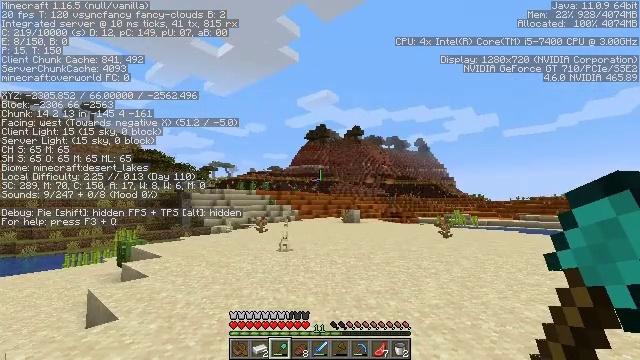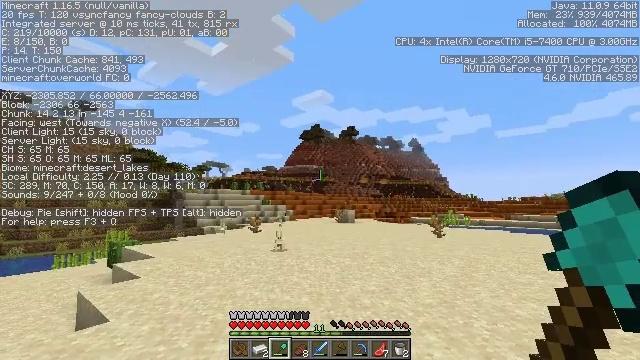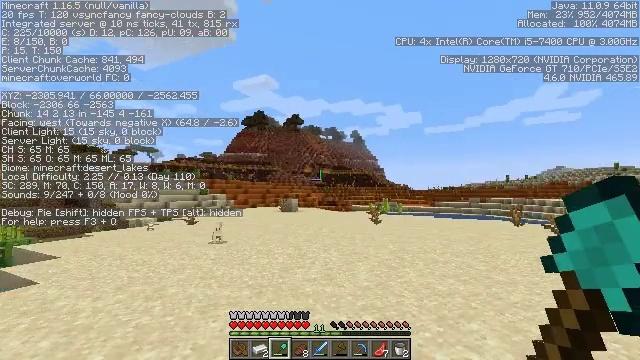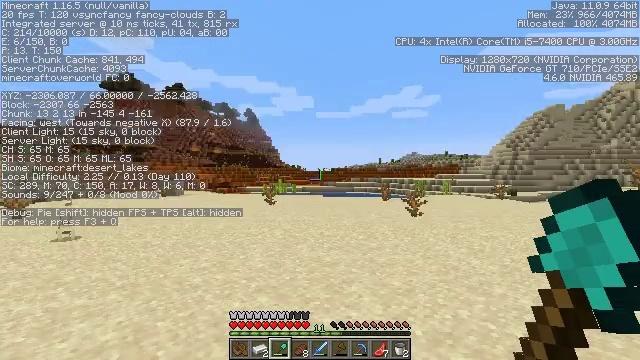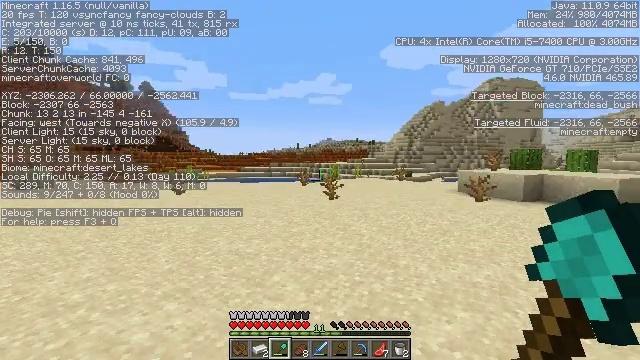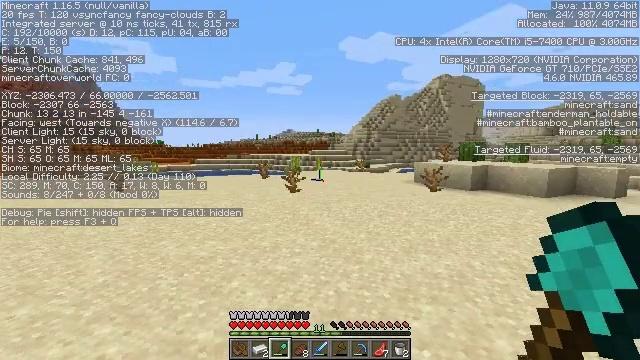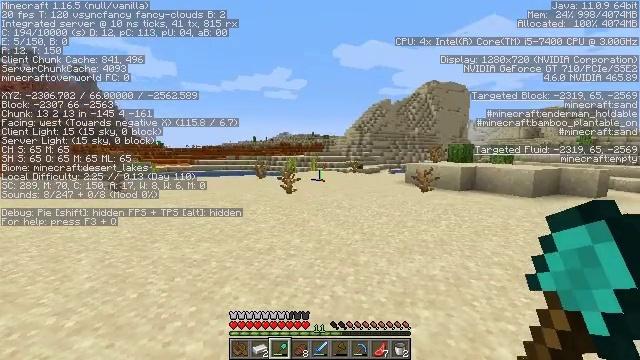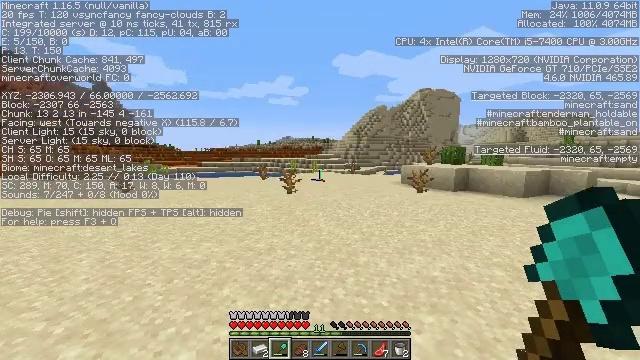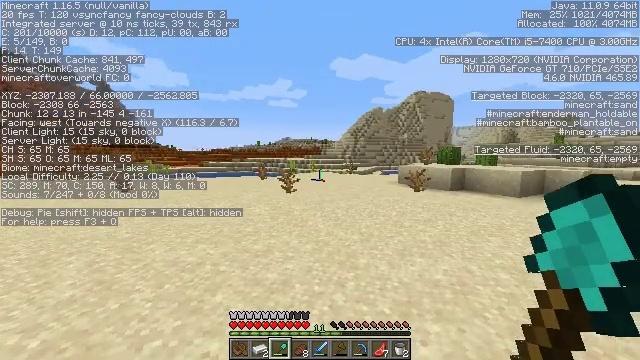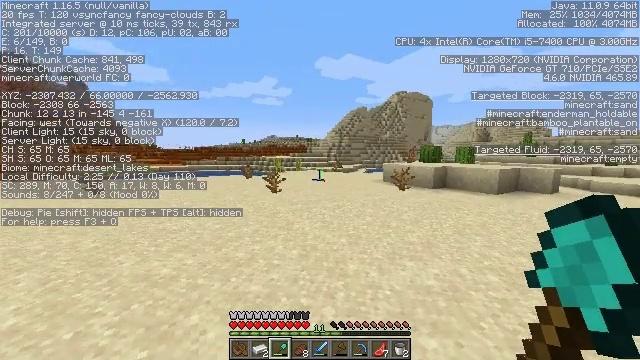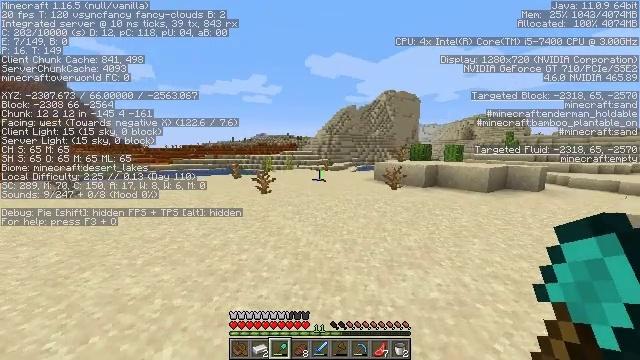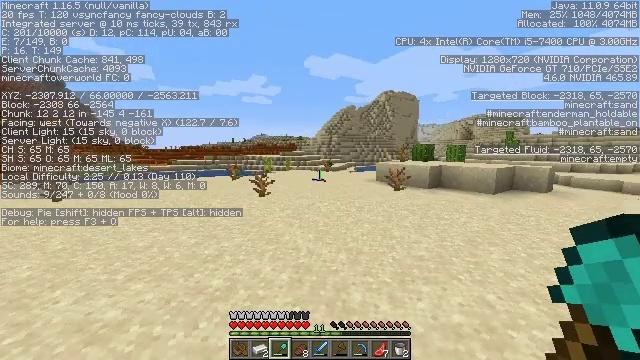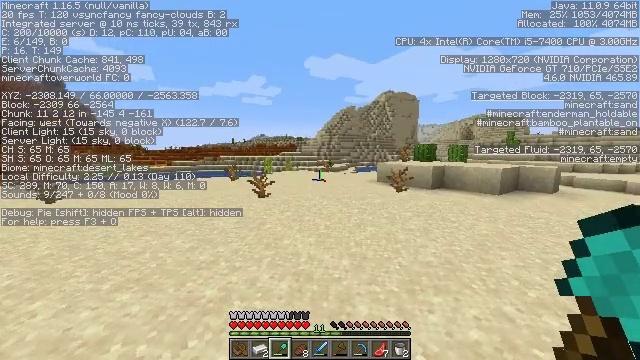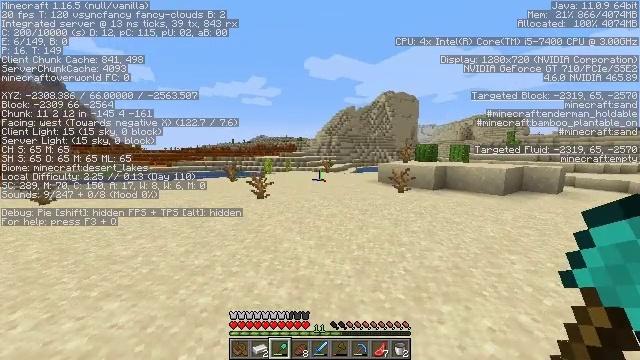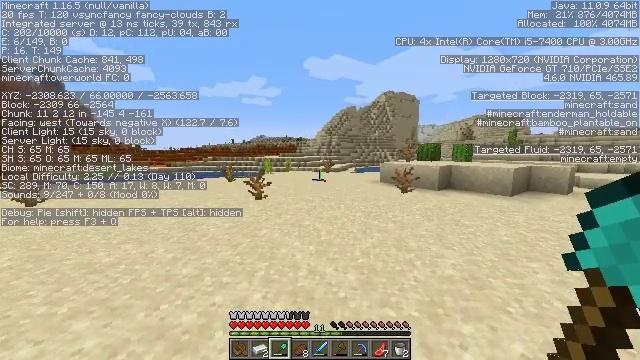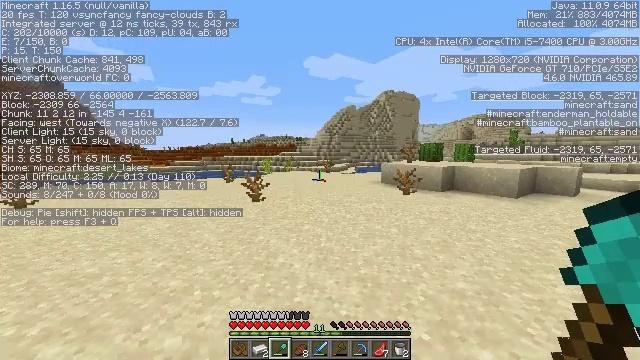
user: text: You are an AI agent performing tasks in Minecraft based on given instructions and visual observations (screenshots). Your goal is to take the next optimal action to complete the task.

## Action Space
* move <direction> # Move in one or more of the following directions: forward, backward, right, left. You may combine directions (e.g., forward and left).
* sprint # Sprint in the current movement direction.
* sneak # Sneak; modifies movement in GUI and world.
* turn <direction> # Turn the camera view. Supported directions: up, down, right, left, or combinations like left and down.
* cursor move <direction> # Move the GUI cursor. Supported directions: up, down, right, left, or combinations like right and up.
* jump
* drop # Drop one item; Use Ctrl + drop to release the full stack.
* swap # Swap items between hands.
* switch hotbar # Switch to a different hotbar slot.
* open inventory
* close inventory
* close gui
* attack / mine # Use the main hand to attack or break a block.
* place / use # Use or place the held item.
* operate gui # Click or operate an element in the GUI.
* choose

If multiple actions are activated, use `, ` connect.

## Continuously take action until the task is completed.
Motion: motion action
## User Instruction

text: Collect red sand from a desert biome.
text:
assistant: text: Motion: turn right
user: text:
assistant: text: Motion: move forward, turn right and down
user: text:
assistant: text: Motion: move forward, turn right and down
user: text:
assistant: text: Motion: move forward, turn right and down
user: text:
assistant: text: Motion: move forward, sprint, turn right and down
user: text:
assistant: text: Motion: move forward, sprint, turn right
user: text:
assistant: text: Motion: move forward, sprint
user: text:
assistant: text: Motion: move forward, sprint
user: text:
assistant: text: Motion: move forward, sprint, turn right
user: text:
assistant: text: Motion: move forward, turn right
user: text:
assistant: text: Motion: move forward
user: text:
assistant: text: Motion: move forward
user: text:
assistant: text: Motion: move forward
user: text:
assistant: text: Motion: move forward
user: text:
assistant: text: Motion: move forward
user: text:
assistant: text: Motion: move forward
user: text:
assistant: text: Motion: move forward, sprint, turn right
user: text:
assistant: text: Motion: move forward, sprint, turn right
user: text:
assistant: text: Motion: move forward, sprint
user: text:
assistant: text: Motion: move forward, sprint
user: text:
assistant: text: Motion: move forward
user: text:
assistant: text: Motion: move forward
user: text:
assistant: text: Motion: move forward
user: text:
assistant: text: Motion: move forward
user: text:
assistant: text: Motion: move forward, sprint, turn right
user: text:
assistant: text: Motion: move forward, sprint
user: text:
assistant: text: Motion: move forward, sprint
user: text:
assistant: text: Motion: move forward, sprint
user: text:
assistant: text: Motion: move forward, sprint
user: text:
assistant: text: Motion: move forward